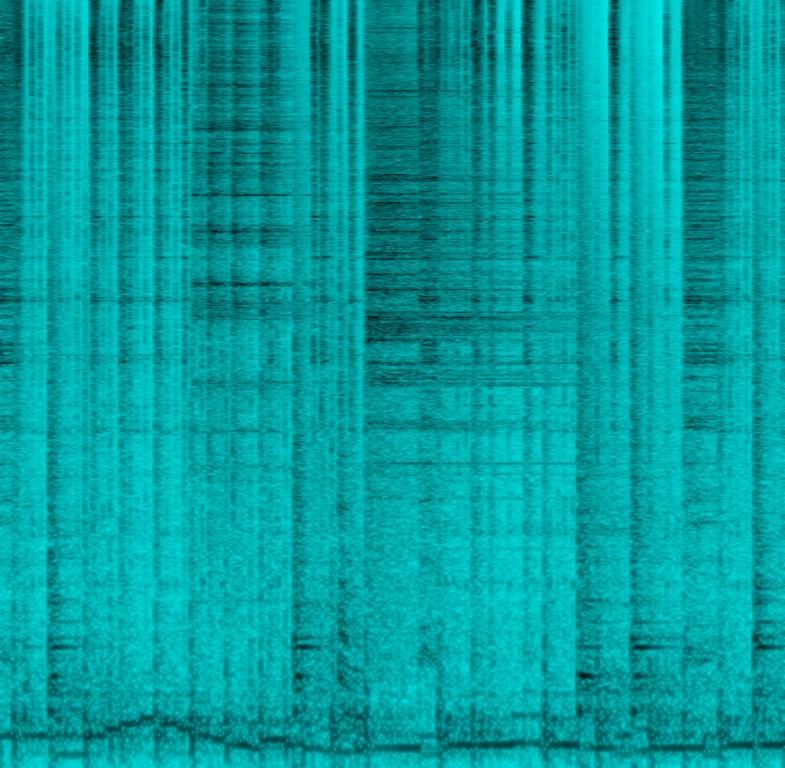
This jazz song features percussion playing a fast tempo beat. This is accompanied by a double bass playing the bass part of the song. There are no voices in the song. This is an instrumental song. After the music pauses, a male voice narrates his part. This song can be played in a movie involving a bank robbery.